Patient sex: M
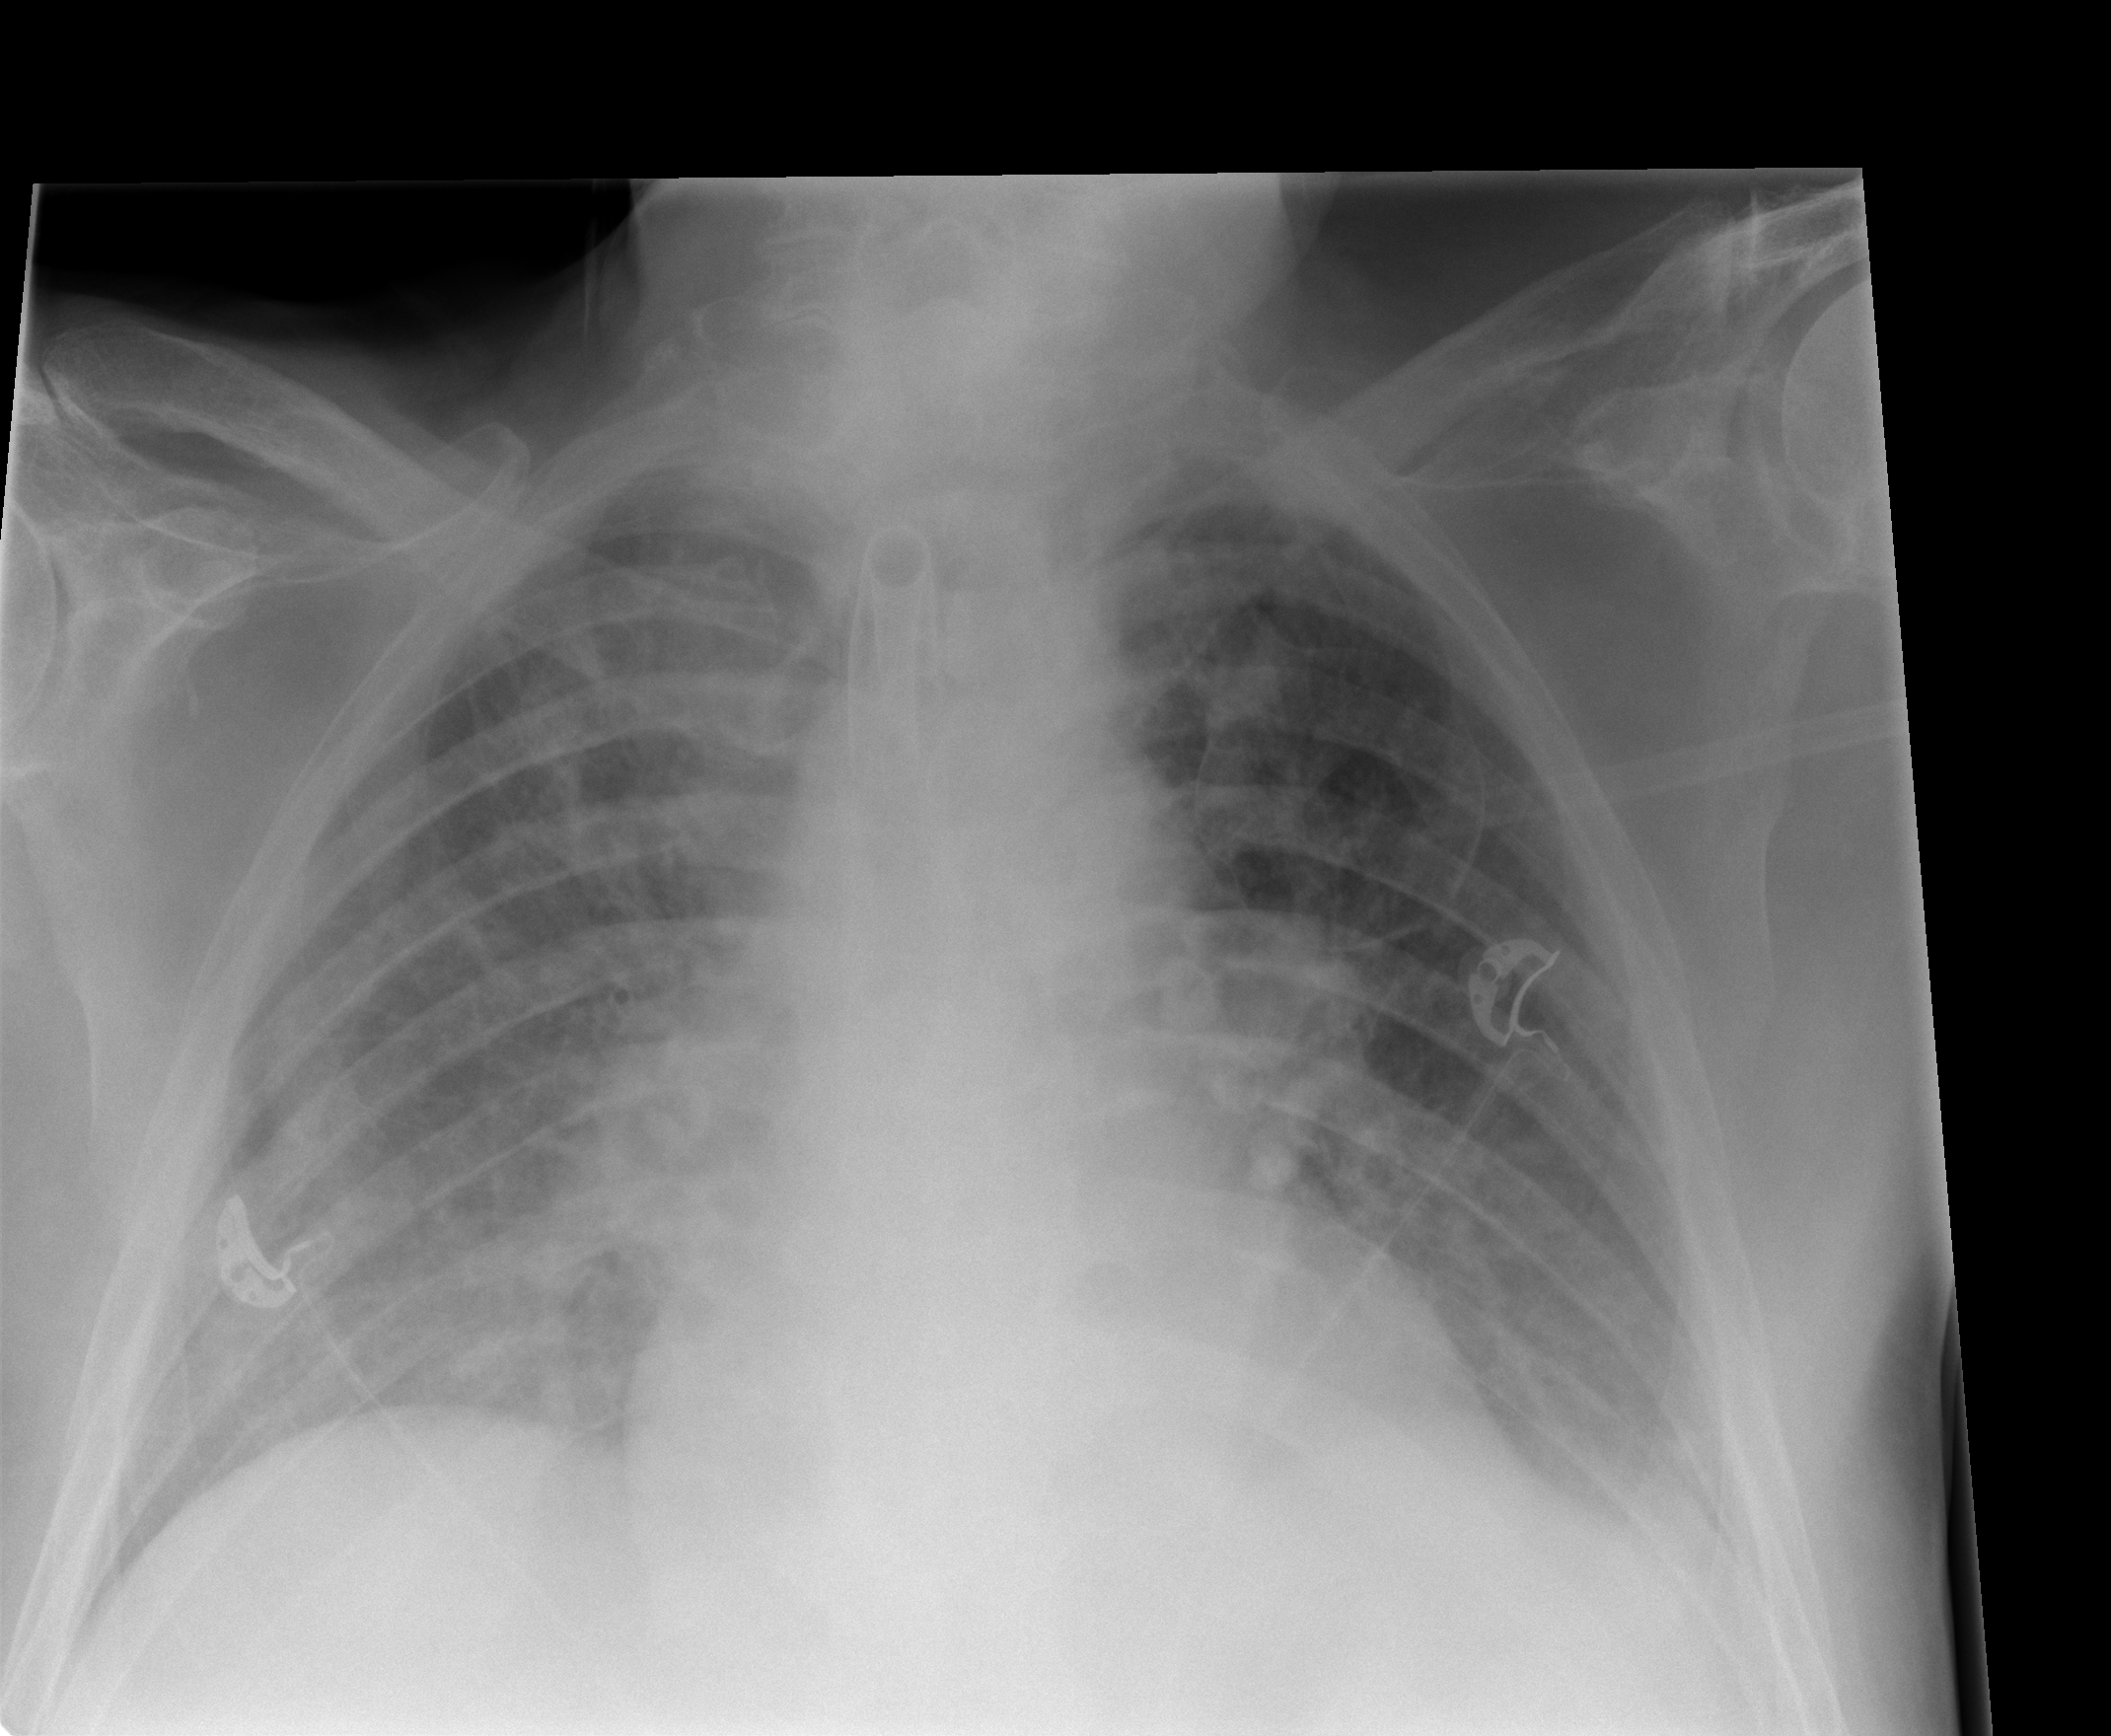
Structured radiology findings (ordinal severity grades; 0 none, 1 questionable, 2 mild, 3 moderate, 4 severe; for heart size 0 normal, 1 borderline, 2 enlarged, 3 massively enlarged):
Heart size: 1
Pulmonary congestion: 2
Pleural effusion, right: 1
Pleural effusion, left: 2
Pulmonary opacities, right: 3
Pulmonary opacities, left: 2
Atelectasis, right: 2
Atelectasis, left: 2